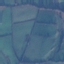
Label: Pasture